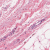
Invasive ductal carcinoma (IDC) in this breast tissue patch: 0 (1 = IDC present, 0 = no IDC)